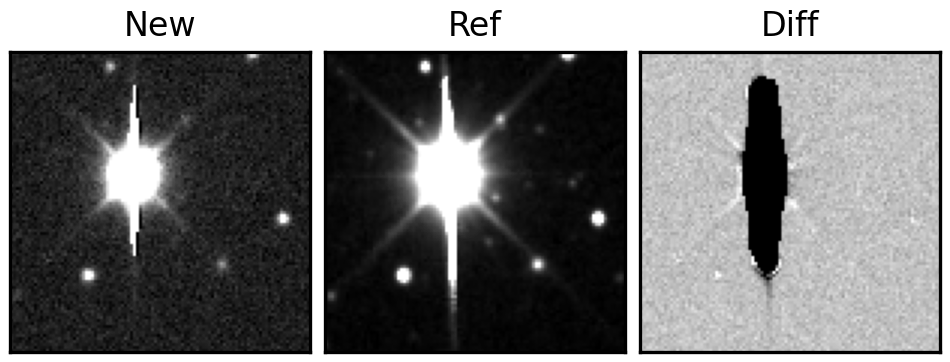
Label: bogus